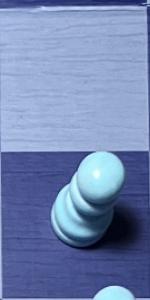
Label: Pawn_White